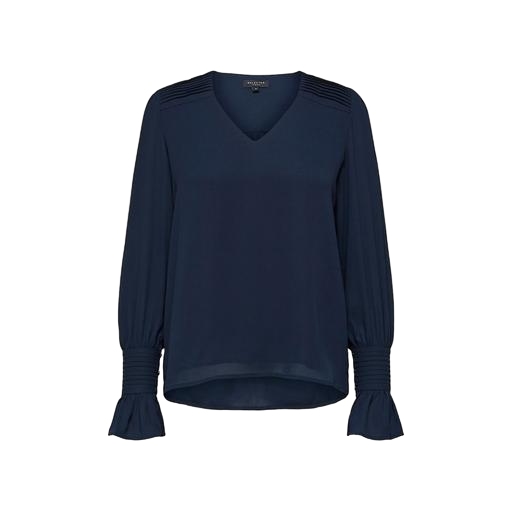
blue still long-sleeved top, blue v-neck top only macy, blue longsleeved blouse, white background